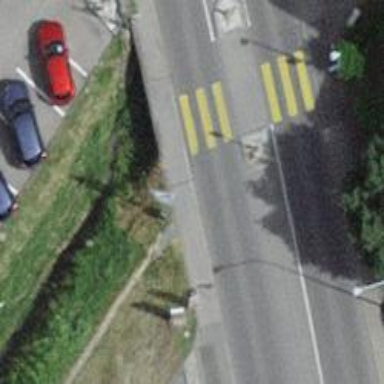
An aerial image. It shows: Zebra crossing on the road.